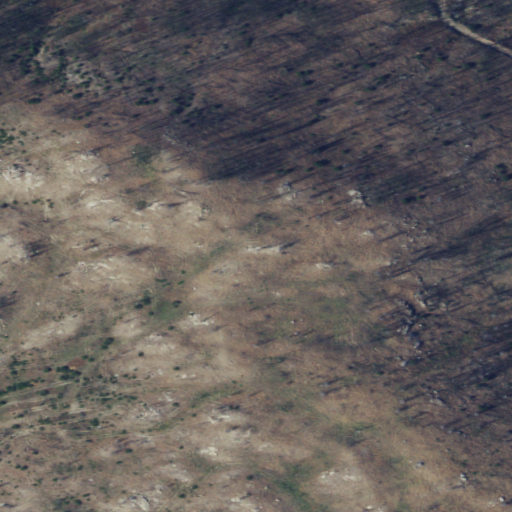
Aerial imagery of mountain in Washington named Dent Mountain containing grassland, shrub, open development, and low intensity development